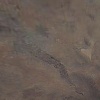
Label: land